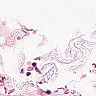
Metastatic tissue present: no